Question: I've added a UITableViewController to my main view controller using method from Apple docs:
'''
- (void)viewWillAppear:(BOOL)animated {
myTableViewController = [MyTableViewController new];
[self displayContentController:myTableViewController];
}
- (void)displayContentController:(UIViewController *)viewController; {
[self addChildViewController:viewController];
viewController.view.frame = self.view.bounds;
[self.view addSubview:viewController.view];
[viewController didMoveToParentViewController:self];
}
'''
and I wanted to display some example cells in this controller:
'[self.tableView registerClass:[UITableViewCell class] forCellReuseIdentifier:@"Cell"];'
(I don't think I need any more configuration as it is UITableViewController, not UITableView)
'''
(UITableViewCell *)tableView:(UITableView *)tableView cellForRowAtIndexPath:(NSIndexPath *)indexPath {
UITableViewCell *cell = [tableView dequeueReusableCellWithIdentifier:@"Cell"];
cell.textLabel.text = @"Under development";
return cell;
}
- (NSInteger)numberOfSectionsInTableView:(UITableView *)tableView {
return 1;
}
- (NSInteger)tableView:(UITableView *)tableView numberOfRowsInSection:(NSInteger)section {
return 5;
}
'''
But all I can see is just empty cells (I've also tried to change background color to make sure it's not just the while label color):

After few hours I have no idea what I did wrong. Do you have any idea what am I missing?
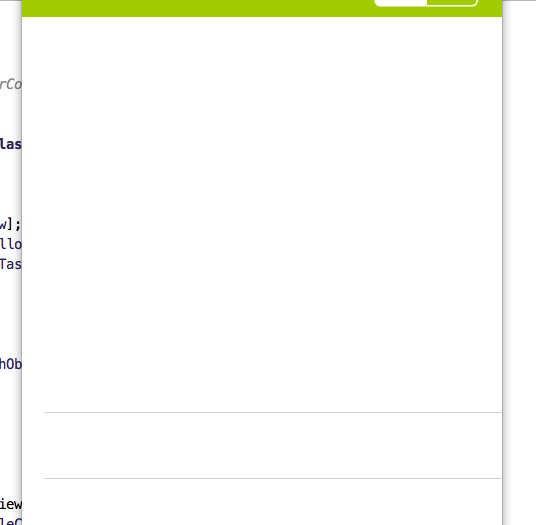
Answer: Ok, problem solved. It appears, that even using UITableViewController which has built-in property tableView it is necessary to initialise the tableView (or at least it did help me).
'''
self.tableView = [UITableView new];
'''